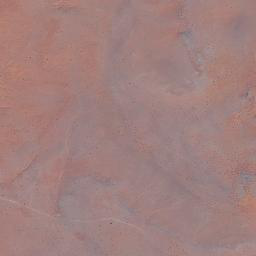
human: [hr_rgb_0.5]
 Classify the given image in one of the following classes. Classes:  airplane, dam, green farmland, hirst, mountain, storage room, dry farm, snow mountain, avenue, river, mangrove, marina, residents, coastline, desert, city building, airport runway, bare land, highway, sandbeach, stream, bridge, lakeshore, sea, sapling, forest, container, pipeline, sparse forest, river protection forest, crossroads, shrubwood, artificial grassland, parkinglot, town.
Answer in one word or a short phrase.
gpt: desert